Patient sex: M
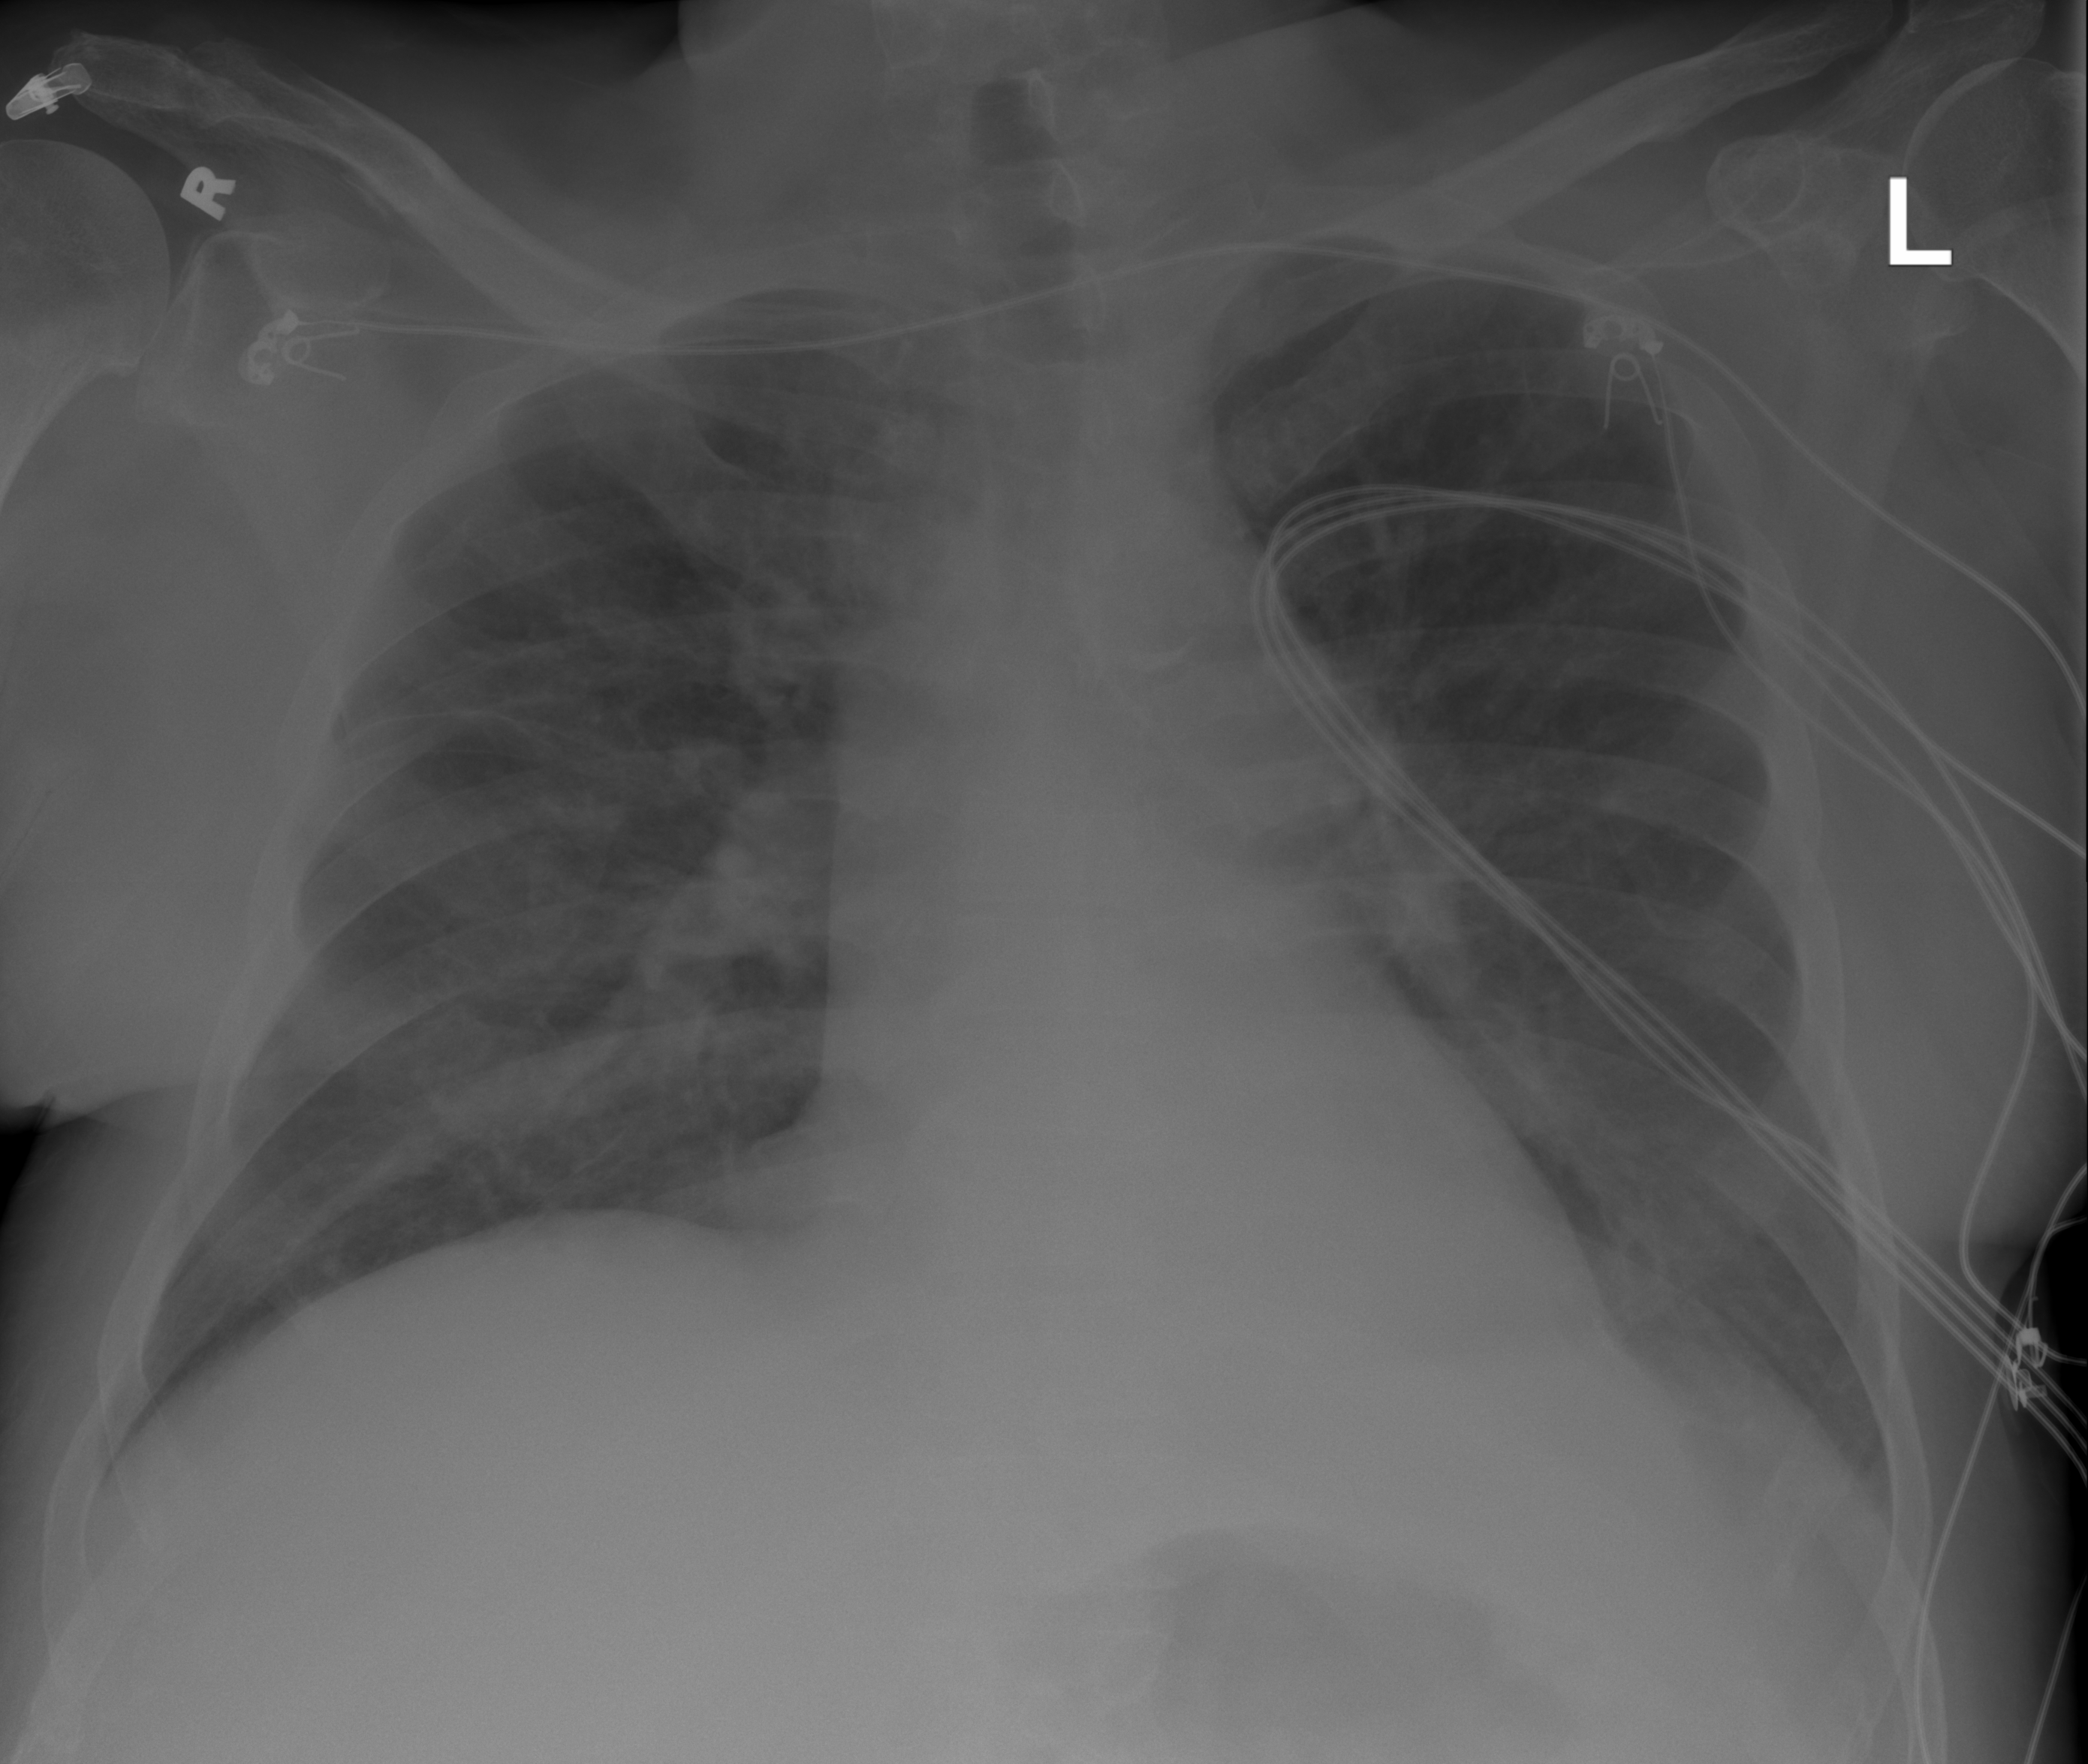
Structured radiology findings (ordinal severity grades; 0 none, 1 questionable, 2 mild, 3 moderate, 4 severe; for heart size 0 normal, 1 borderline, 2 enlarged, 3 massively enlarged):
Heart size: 2
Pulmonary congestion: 2
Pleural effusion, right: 0
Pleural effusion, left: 0
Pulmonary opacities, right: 0
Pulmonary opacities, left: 0
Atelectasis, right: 0
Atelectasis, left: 0